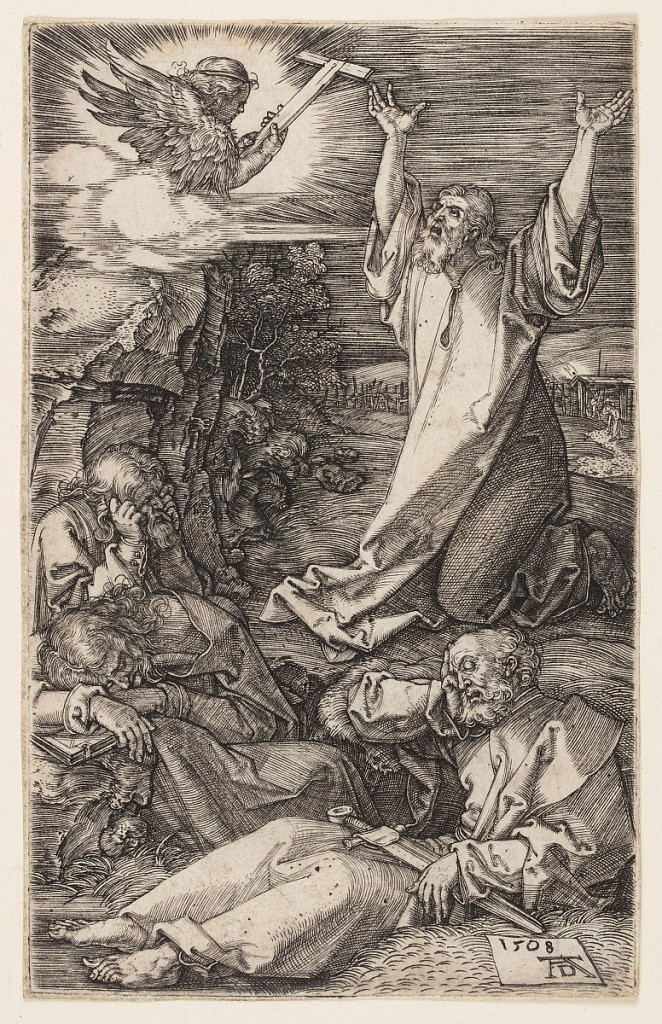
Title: Agony in the Garden, from The Engraved Passion
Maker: Albrecht Dürer, German, 1471–1528
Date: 1508
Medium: Engraving on laid paper
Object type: Print
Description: Night-time, outdoor scene. Sleeping figures occupy the lower section of the image book and sword in hand, while the kneeling figure of a bearded, robed Christ holds his arms up to an illuminated angel, appearing in profile, surrounded by clouds, and holding a T-cross. Signed 1508 AD, lower right.